Interaction volume radius: 10 \u00c5
Interaction volume height: 50 \u00c5
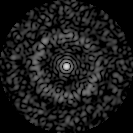
Disorder parameter: 0.8541